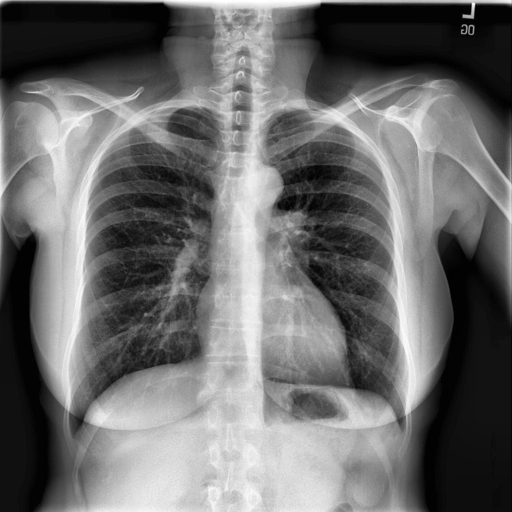
Finding: NORMAL